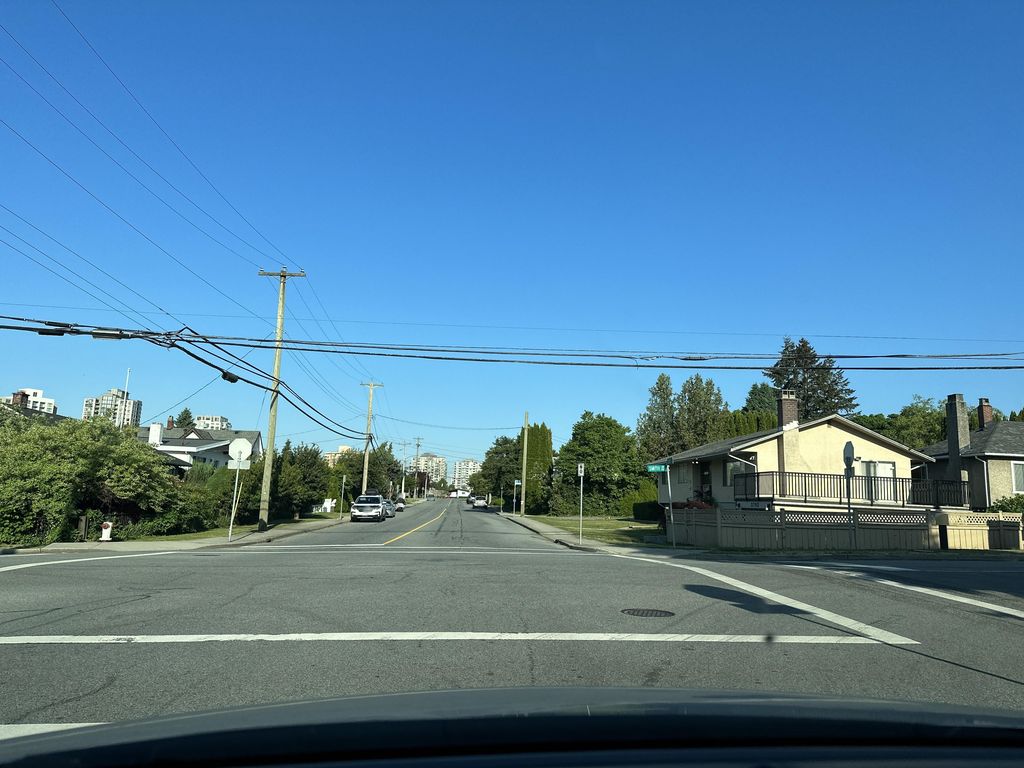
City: vancouver